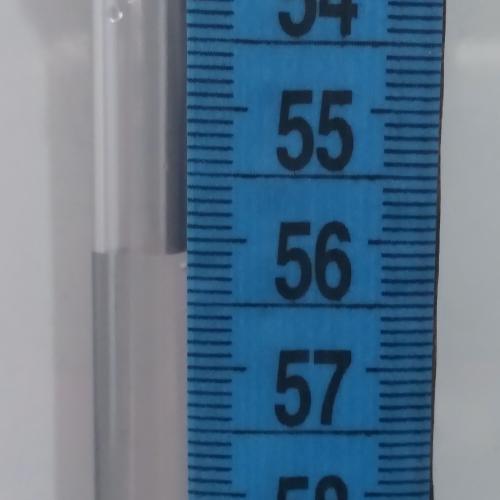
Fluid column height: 56.1 cm